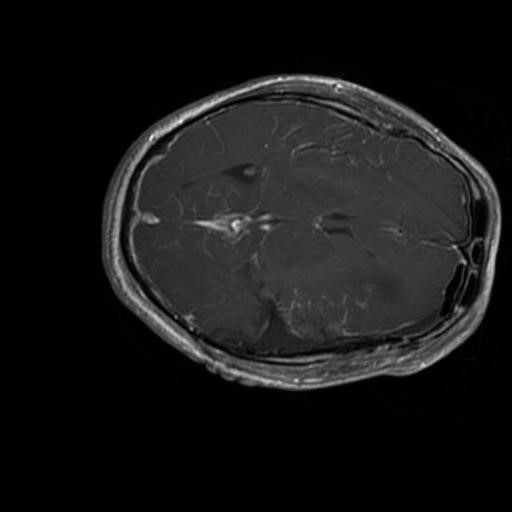
Label: brain_glioma